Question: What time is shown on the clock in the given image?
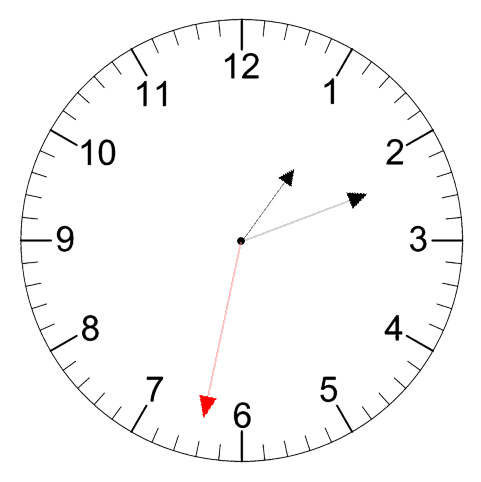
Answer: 01:11:32